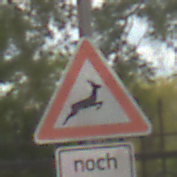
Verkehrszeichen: WildwechselLinks
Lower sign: LaengeEinerStrecke4
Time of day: MorningAfternoon
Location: Outdoor (Urban)
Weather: Overcast
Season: NotSpecified
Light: Natural